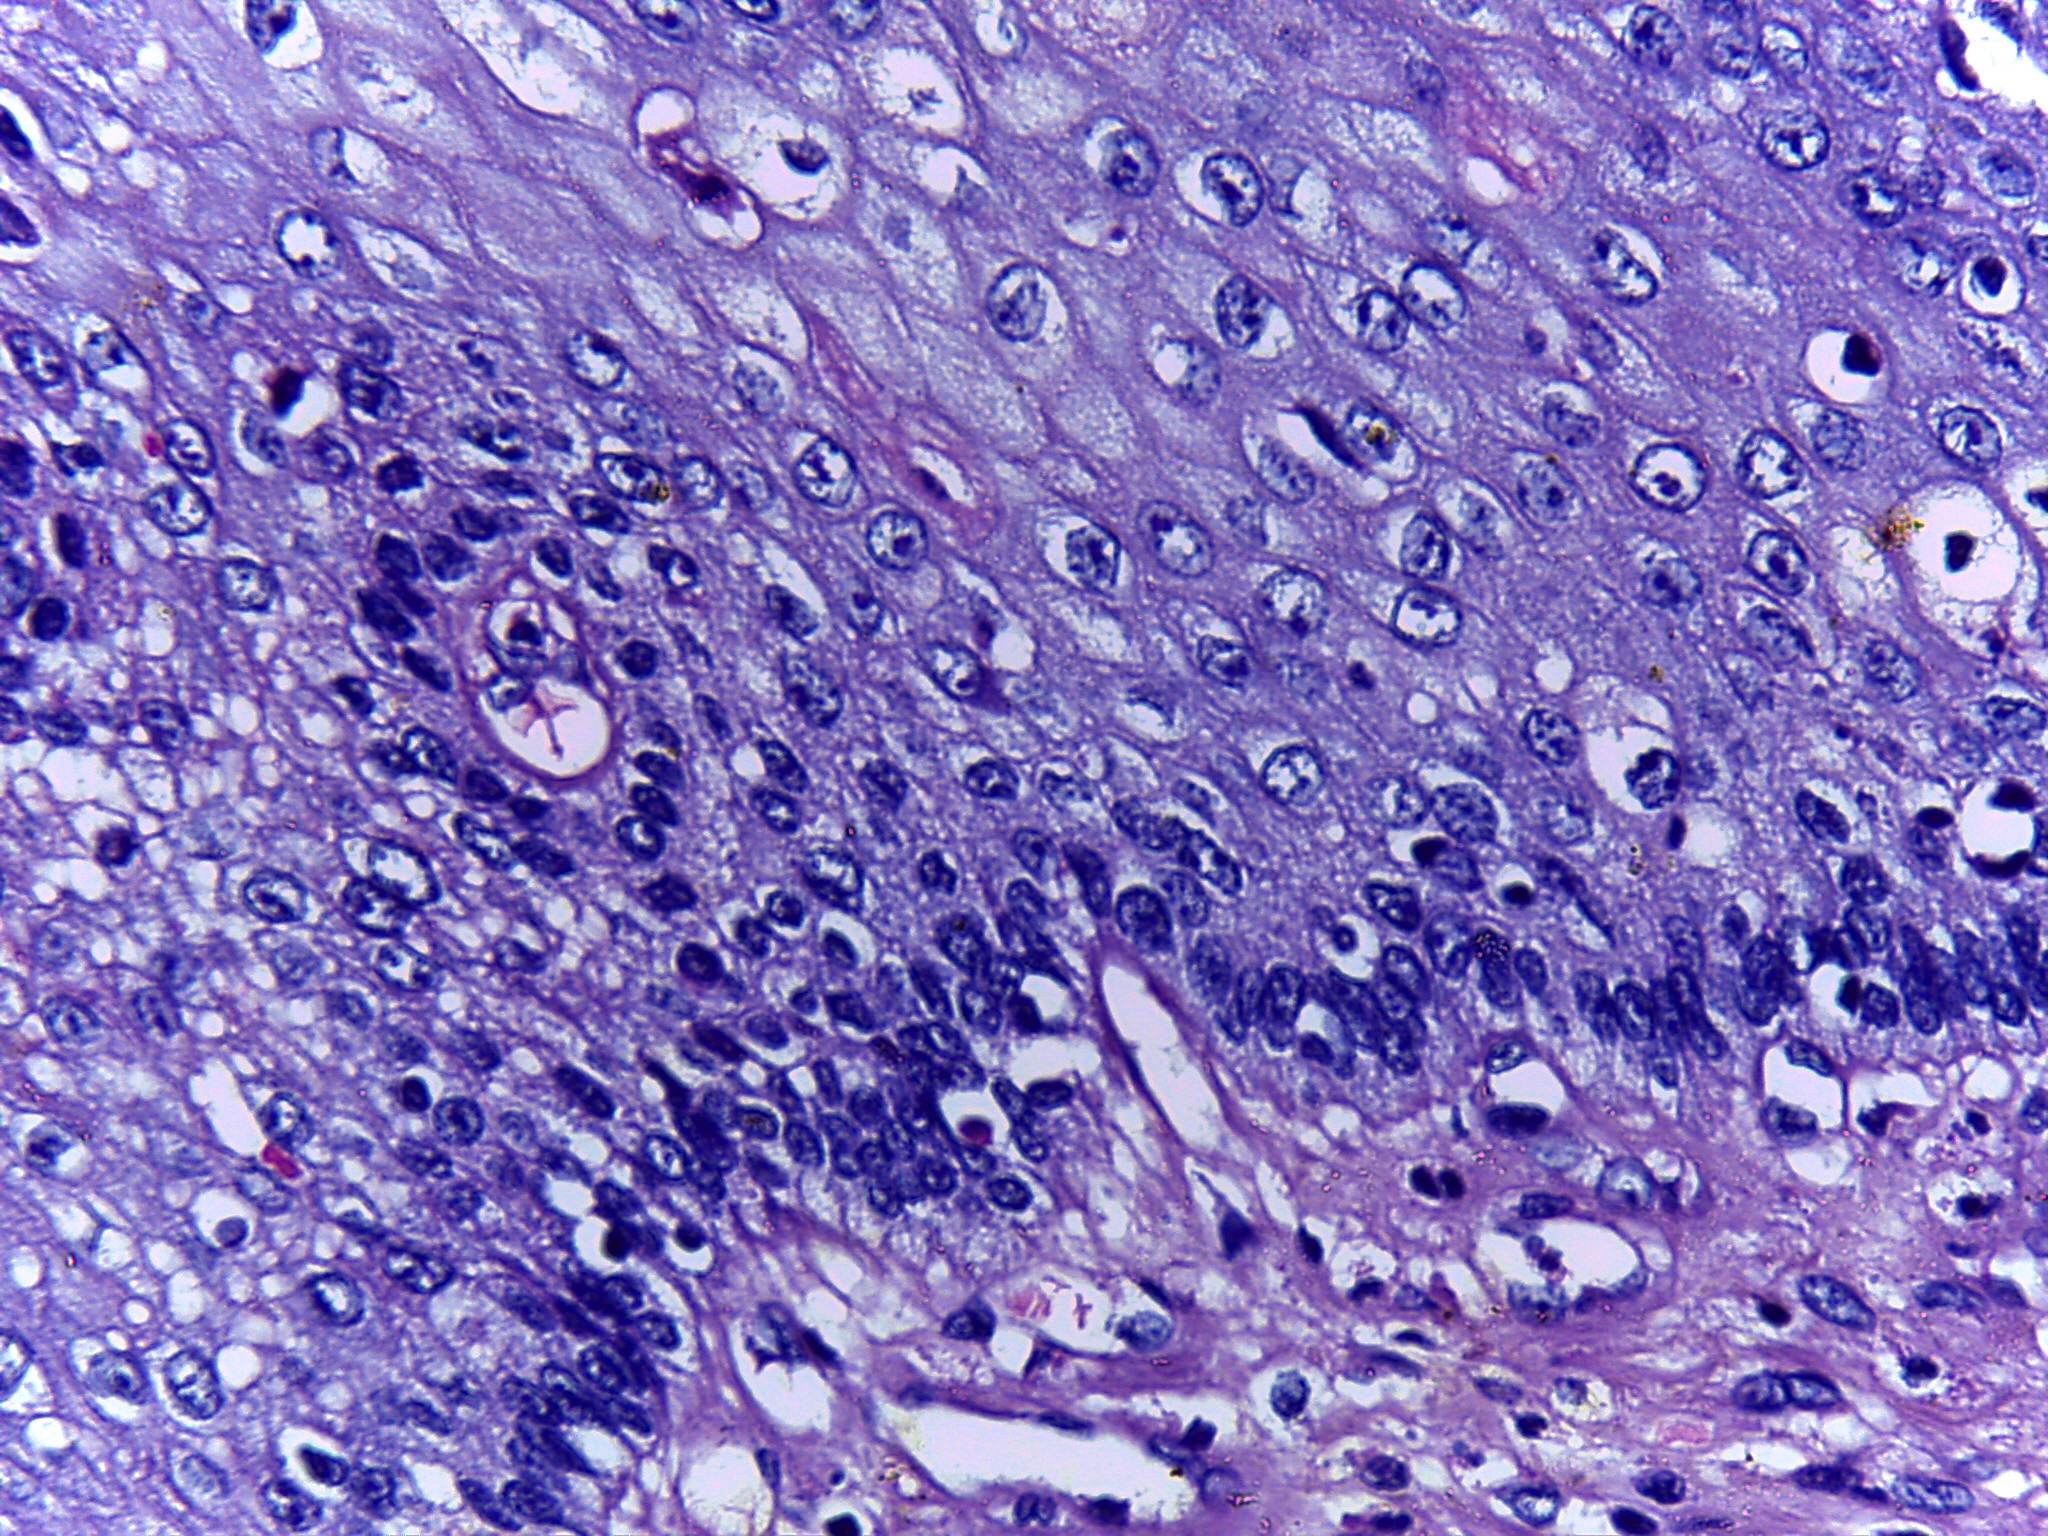
Diagnosis: Normal